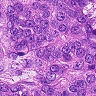
Metastatic tissue present: yes